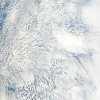
Label: cloud